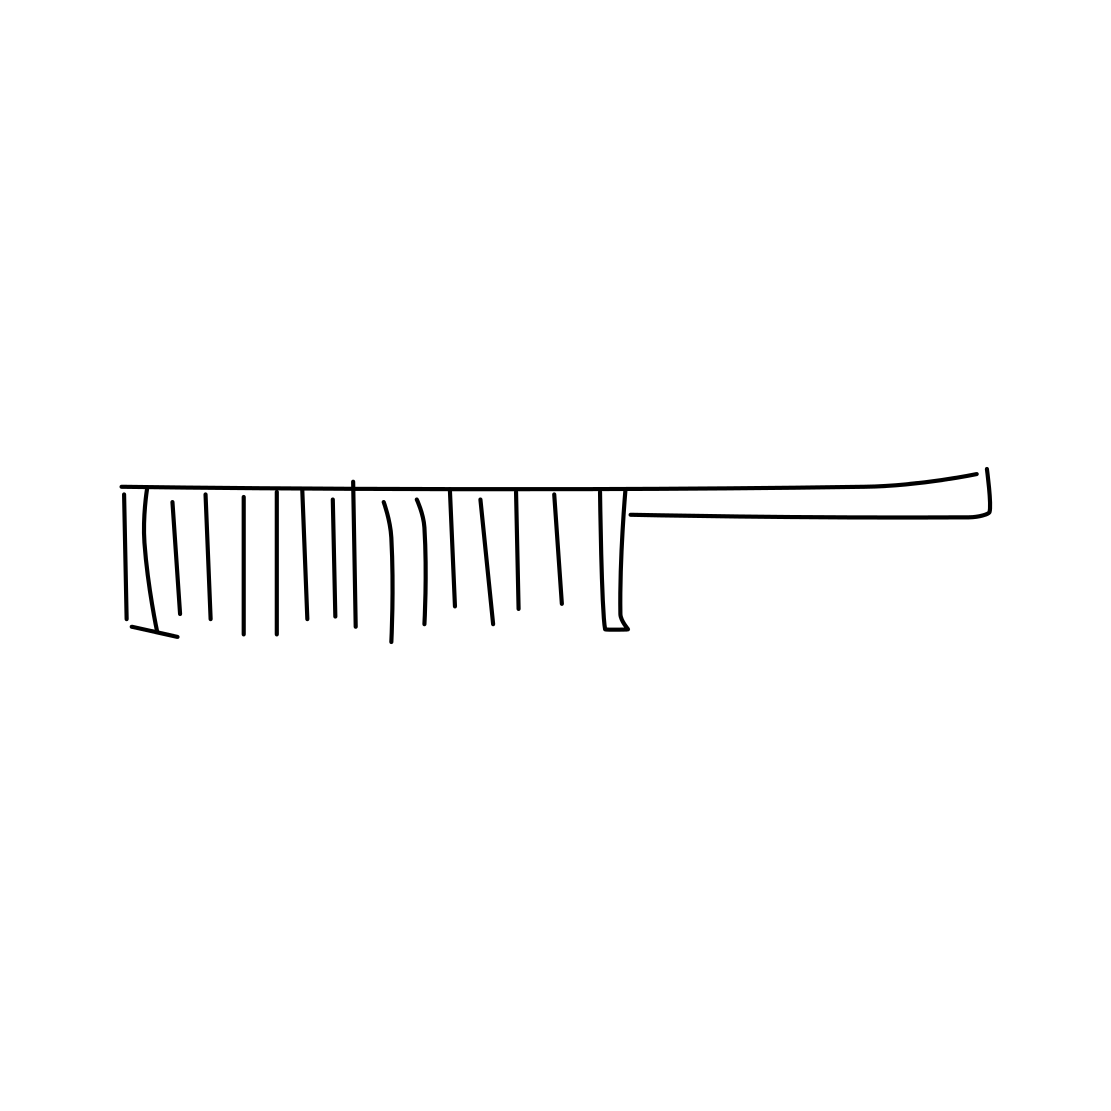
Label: comb